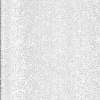
Atmospheric dust classification: dusty